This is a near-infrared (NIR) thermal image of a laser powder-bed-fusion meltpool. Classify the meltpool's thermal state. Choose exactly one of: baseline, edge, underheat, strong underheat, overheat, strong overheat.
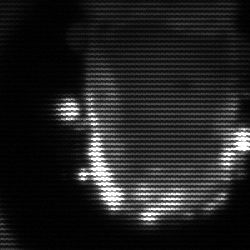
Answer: baseline